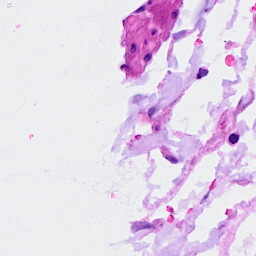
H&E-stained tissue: Breast